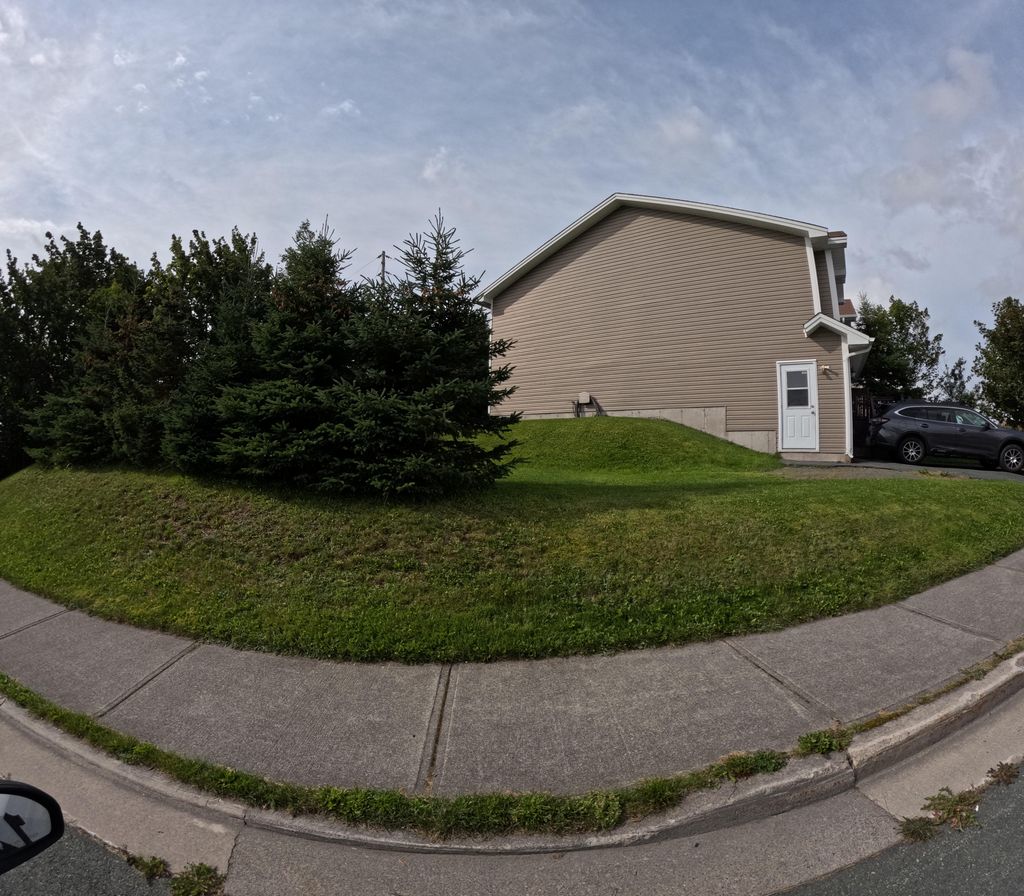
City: st_johns